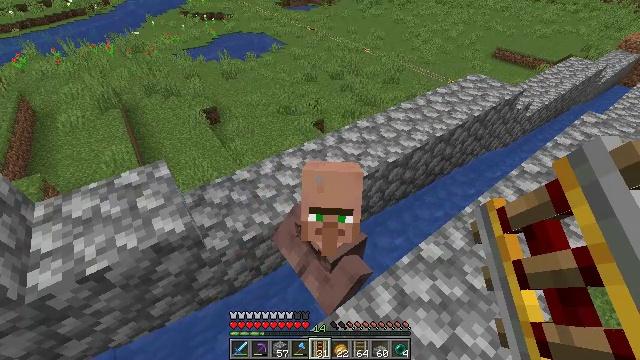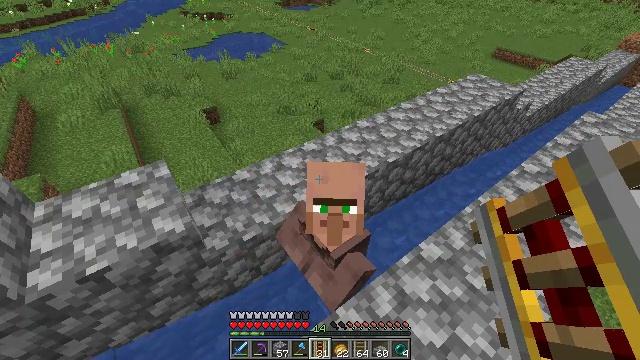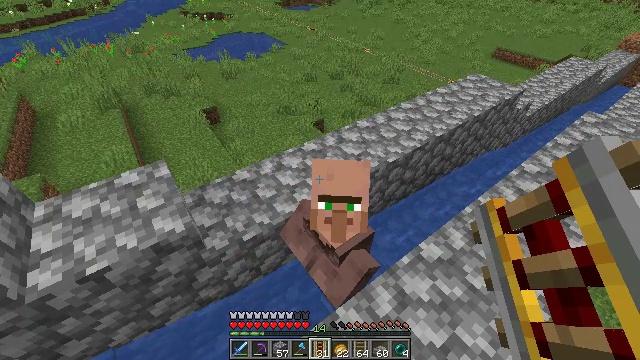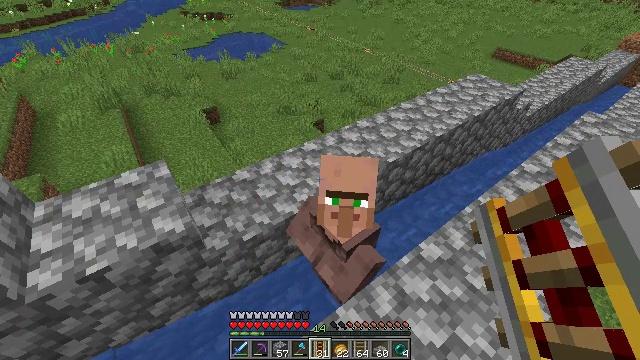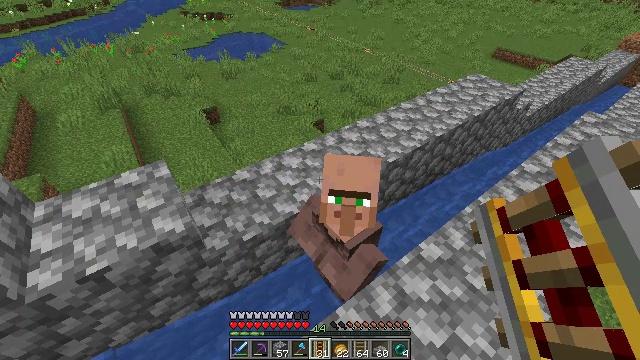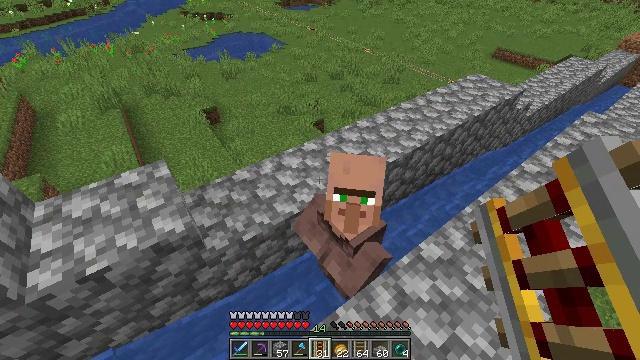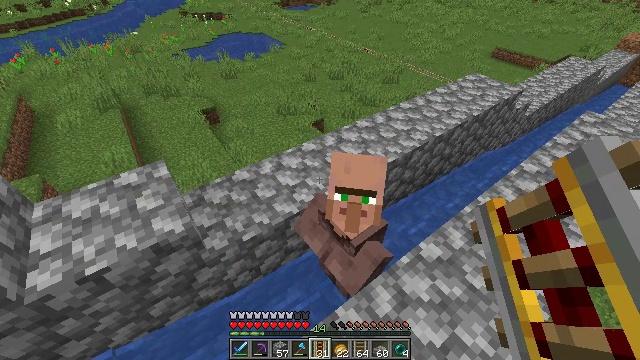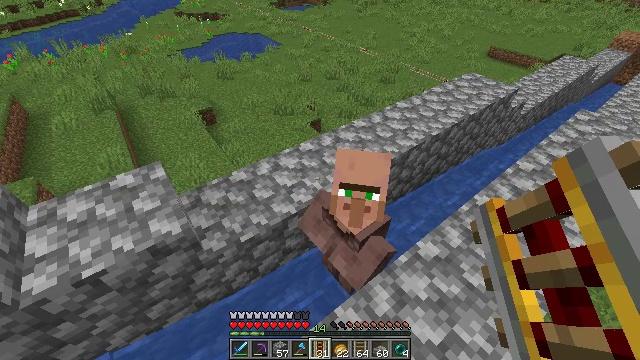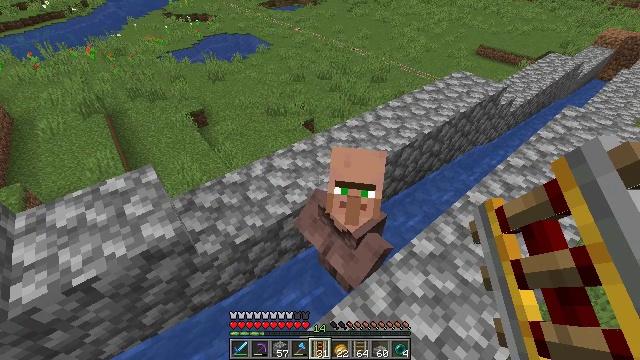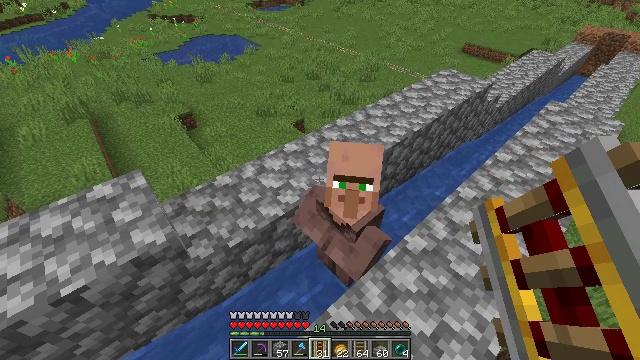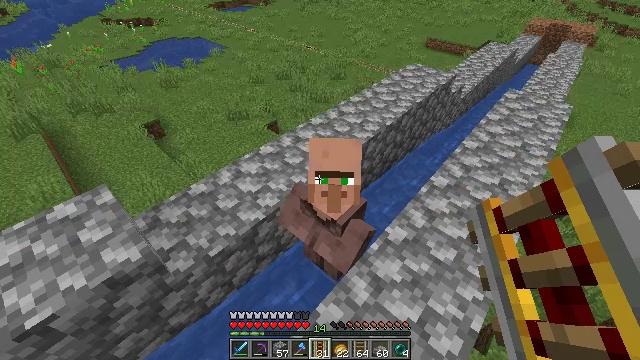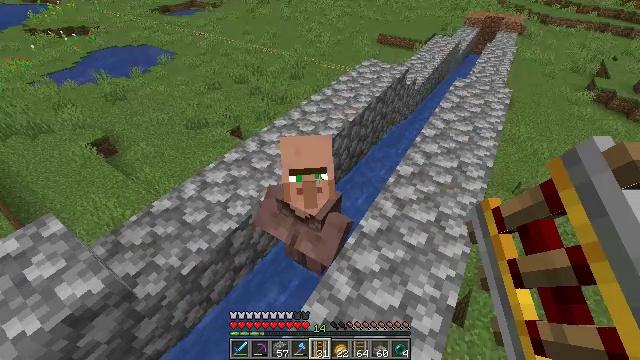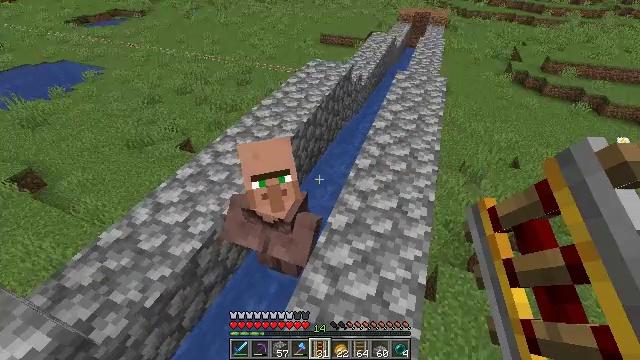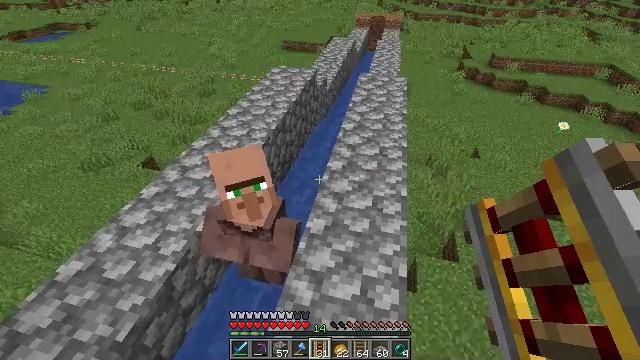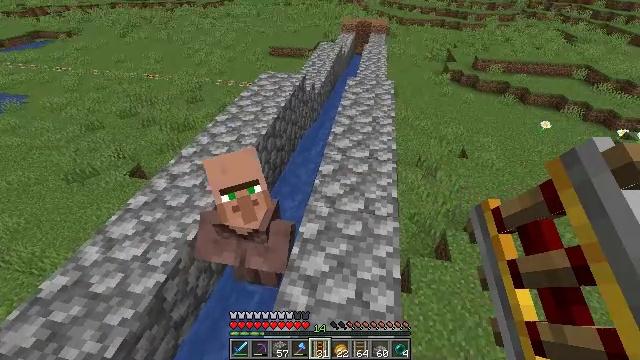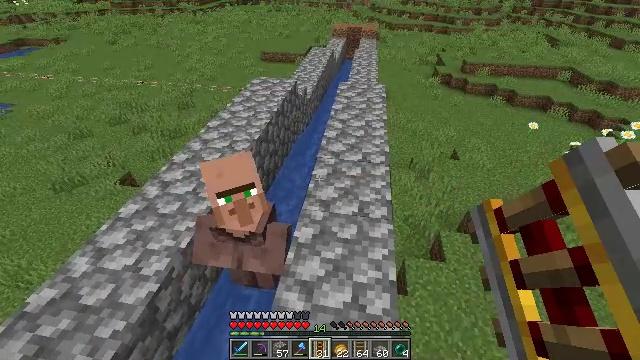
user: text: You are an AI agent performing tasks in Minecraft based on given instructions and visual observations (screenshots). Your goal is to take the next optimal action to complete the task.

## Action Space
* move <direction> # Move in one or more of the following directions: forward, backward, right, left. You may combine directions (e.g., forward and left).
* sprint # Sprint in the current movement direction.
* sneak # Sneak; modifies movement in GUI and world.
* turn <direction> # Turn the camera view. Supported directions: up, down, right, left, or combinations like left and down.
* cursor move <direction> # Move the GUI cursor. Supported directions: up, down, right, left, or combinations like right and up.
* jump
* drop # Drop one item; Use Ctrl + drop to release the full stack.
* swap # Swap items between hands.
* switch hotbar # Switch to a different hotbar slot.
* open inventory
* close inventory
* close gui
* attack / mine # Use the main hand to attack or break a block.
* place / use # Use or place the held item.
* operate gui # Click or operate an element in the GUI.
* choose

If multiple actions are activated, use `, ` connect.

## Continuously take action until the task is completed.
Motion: motion action
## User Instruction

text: Break the dirt block.
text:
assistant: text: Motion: no_op
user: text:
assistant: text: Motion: no_op
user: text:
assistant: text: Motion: no_op
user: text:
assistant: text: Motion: no_op
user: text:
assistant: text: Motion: no_op
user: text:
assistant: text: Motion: no_op
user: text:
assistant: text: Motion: no_op
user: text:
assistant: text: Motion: turn right
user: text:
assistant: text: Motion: turn right
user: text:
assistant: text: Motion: turn right
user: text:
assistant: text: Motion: turn right
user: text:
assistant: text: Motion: turn right
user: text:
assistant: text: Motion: turn right and up
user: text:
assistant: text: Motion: turn right
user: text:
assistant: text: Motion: turn right
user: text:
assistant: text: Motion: turn right
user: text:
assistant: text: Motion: turn right
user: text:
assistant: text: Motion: turn right
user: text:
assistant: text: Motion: turn right
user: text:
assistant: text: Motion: turn right
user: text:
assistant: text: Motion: no_op
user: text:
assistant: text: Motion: turn right
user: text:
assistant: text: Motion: no_op
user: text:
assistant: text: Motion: move forward
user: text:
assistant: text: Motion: move forward
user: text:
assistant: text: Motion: move forward
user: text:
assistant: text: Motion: move forward
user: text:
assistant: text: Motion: move forward
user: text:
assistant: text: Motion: move forward
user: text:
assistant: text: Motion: move forward